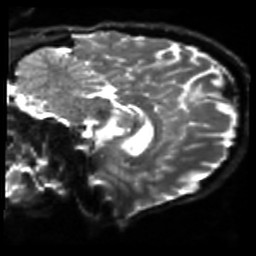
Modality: sbref
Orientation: sagittal
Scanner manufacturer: siemens
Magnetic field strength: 3 T
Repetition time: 4 s
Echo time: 0.0594 s